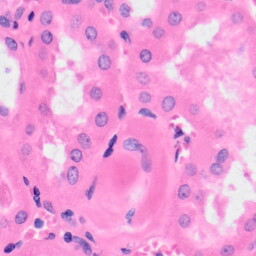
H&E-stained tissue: Kidney